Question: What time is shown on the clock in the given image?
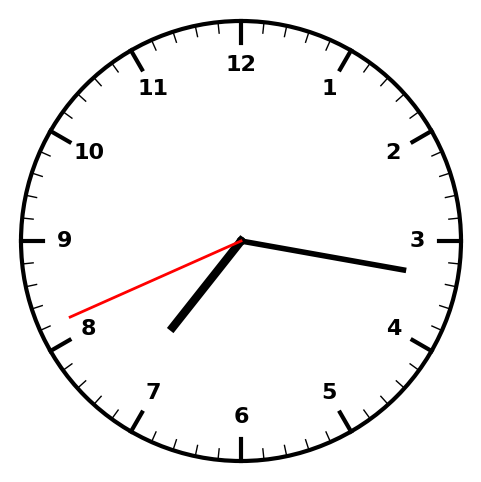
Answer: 07:16:41